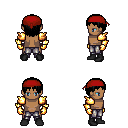
a pixel art fantasy rpg character, male body template, human, dark skin, gold arm armor, metal pants, black plain hairstyle, red bandana, gold gloves, black shoes, four views (front, back, left, right), 2x2 character sprite sheet, small pixel art, hard edges, no anti-aliasing